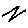
Label: zigzag